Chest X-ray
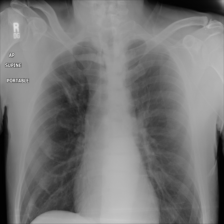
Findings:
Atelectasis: negative
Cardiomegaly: negative
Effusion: negative
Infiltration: negative
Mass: negative
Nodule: positive
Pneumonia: negative
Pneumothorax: negative
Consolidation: negative
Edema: negative
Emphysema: negative
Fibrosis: negative
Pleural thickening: negative
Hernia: negative